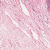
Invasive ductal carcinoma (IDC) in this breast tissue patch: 0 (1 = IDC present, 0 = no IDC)